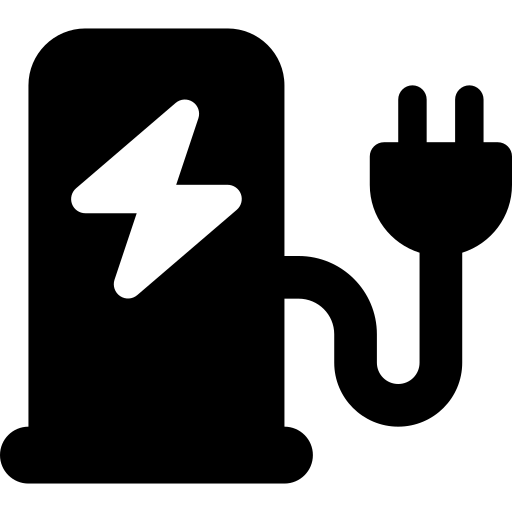
Tags: icon, FontAwesome, fa-icon, solid, charging, station